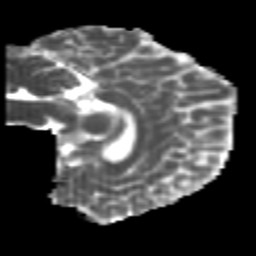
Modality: MD
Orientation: sagittal
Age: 24
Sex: female
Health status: healthy
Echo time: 0.074 s